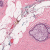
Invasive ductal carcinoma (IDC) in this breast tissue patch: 0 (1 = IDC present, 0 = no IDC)